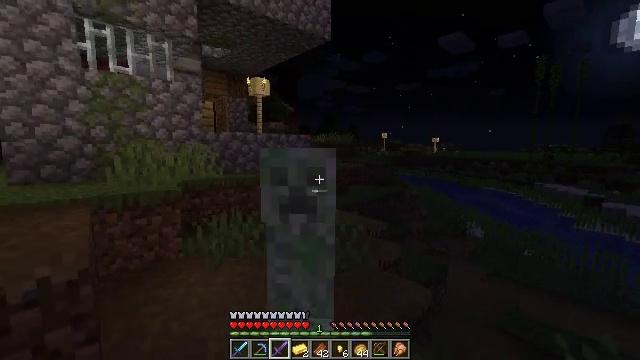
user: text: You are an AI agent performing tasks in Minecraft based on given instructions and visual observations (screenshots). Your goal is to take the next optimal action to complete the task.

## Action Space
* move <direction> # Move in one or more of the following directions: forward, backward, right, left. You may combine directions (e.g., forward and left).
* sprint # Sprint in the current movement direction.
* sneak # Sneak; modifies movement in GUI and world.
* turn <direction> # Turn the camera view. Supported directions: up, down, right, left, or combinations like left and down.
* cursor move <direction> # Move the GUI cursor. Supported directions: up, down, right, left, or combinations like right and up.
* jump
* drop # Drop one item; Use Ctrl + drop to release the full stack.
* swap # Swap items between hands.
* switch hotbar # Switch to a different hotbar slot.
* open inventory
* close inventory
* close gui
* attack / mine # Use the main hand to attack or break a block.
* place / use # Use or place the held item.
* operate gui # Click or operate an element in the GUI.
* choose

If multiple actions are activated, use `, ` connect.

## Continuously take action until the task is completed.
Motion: motion action
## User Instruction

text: Combat the creeper.
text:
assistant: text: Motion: no_op